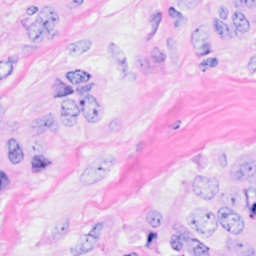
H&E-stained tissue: Breast